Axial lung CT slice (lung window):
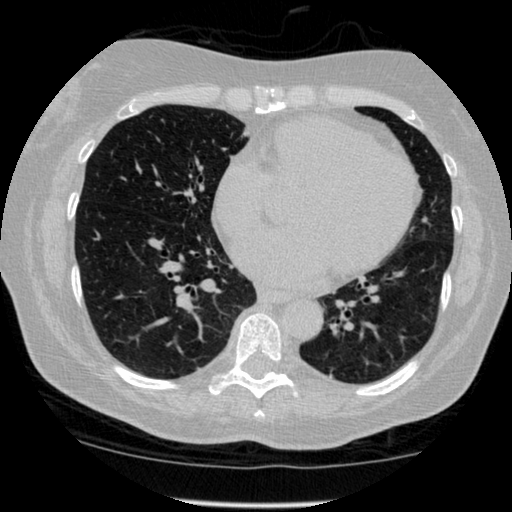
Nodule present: no